Interaction volume radius: 5 \u00c5
Interaction volume height: 20 \u00c5
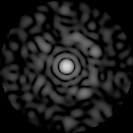
Disorder parameter: 0.8736